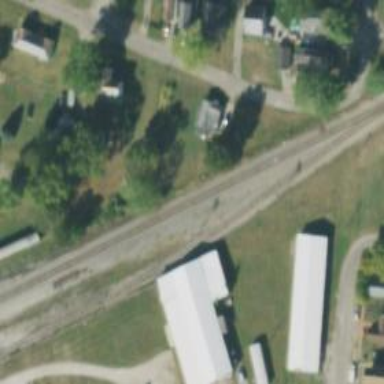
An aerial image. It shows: Rail spur service.